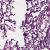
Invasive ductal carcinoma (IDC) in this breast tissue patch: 0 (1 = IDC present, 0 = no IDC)